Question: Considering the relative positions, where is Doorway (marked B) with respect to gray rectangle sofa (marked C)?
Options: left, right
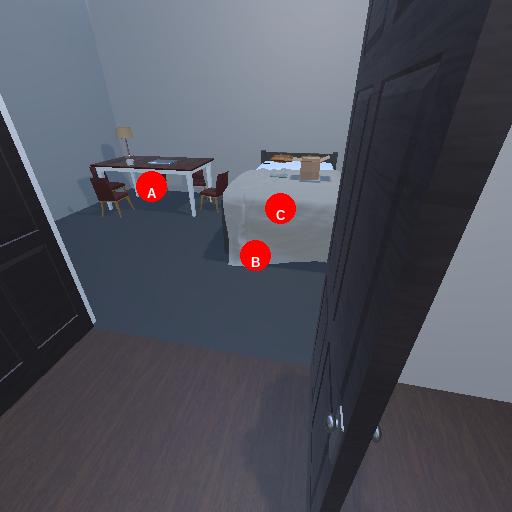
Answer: left